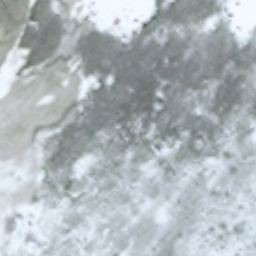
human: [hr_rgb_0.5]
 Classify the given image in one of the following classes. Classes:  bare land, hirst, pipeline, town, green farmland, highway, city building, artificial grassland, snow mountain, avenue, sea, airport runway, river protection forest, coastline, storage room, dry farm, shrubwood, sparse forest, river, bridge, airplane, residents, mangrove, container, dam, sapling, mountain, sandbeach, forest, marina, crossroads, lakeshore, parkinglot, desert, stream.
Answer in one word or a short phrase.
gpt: snow mountain